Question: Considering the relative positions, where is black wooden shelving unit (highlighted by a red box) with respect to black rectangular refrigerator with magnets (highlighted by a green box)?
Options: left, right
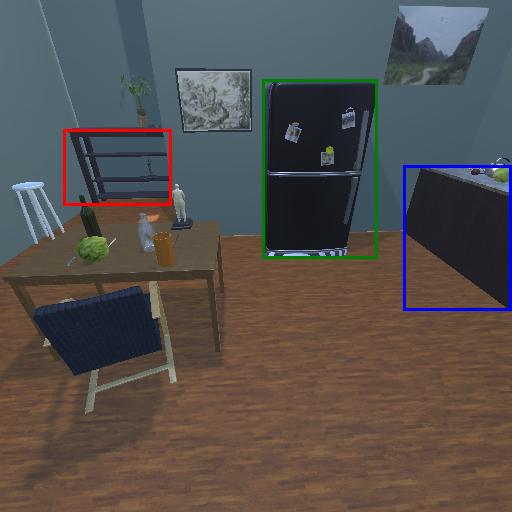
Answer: left